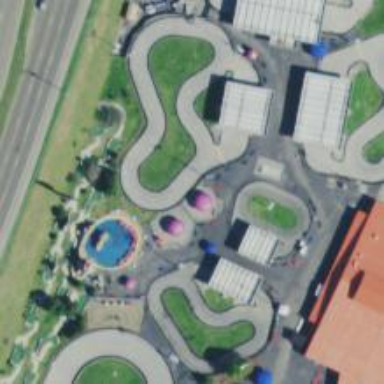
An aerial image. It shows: Karting raceway road for racing enthusiasts.